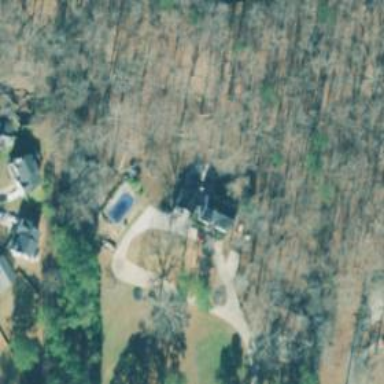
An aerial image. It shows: Driveway.